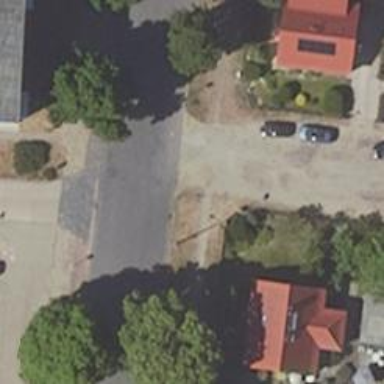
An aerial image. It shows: Residential road with compacted surface.